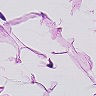
Metastatic tissue present: no